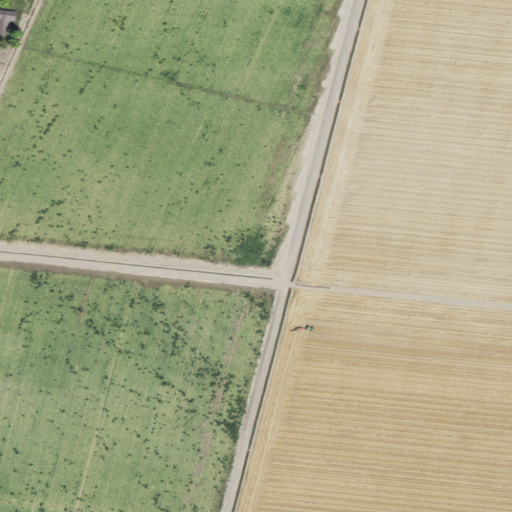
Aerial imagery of island in Oregon named McPhersons Island containing cultivated crops and open development